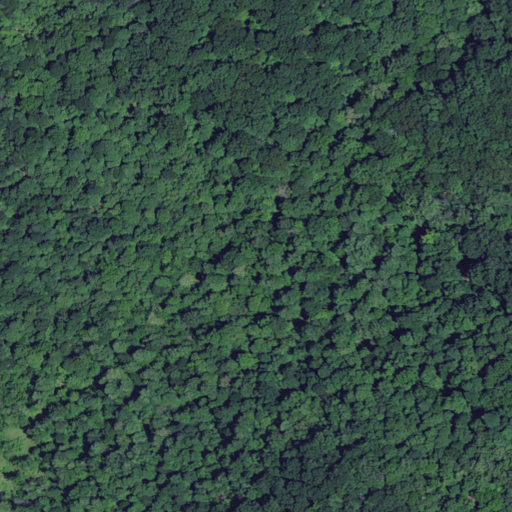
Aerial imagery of gap in Kentucky named Dodge Gap containing only deciduous forest